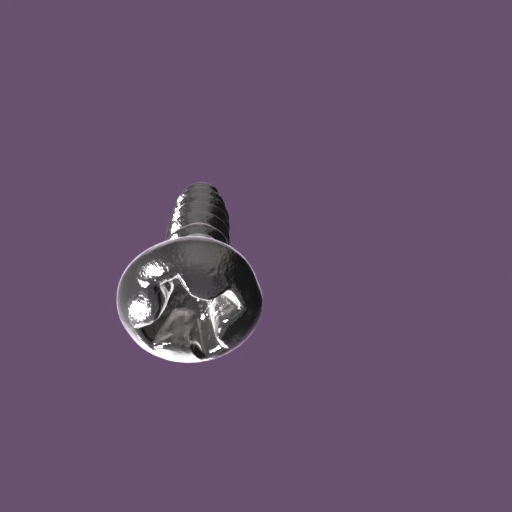
Label: screw